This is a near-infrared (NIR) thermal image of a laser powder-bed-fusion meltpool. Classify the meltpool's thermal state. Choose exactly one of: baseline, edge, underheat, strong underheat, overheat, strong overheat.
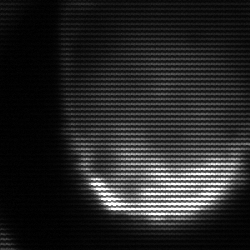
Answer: edge